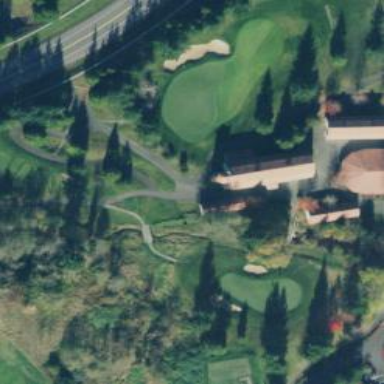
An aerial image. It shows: Golf path.